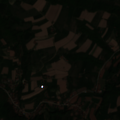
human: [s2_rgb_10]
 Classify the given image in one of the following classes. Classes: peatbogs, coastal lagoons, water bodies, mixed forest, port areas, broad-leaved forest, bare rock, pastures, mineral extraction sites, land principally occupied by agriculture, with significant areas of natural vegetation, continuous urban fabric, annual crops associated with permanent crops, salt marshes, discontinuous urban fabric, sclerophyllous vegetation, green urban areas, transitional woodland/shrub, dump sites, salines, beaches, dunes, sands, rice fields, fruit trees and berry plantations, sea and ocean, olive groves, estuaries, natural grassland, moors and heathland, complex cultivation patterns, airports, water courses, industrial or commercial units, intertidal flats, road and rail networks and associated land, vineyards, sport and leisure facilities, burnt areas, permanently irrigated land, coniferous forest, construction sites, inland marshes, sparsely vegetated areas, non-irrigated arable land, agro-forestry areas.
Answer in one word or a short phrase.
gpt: complex cultivation patterns, land principally occupied by agriculture, with significant areas of natural vegetation, broad-leaved forest